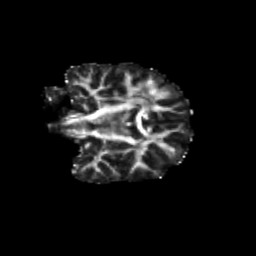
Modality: FA
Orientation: coronal
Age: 12
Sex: male
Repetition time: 9.5 s
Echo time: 0.089 s